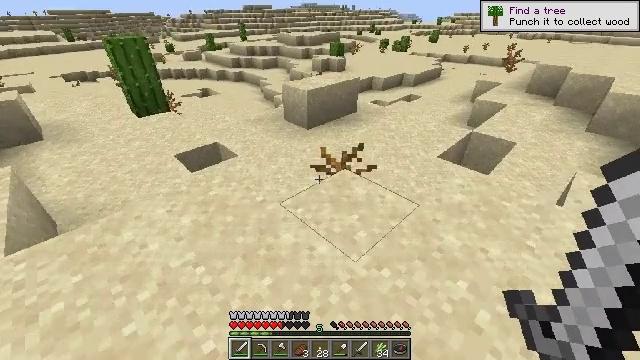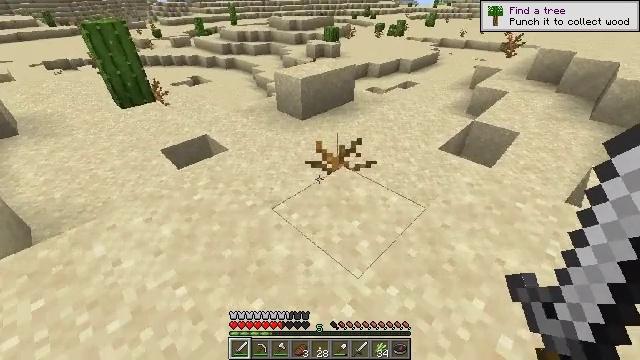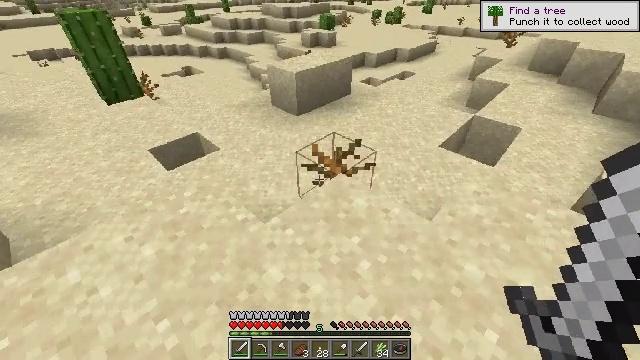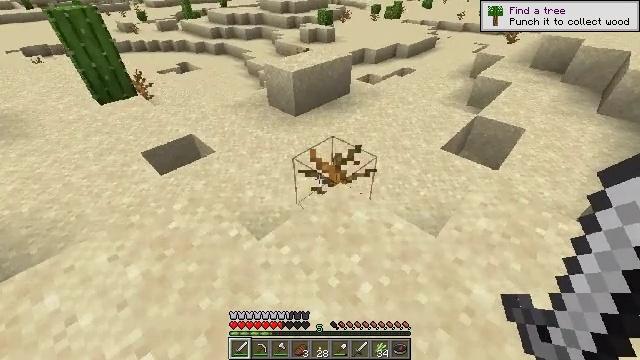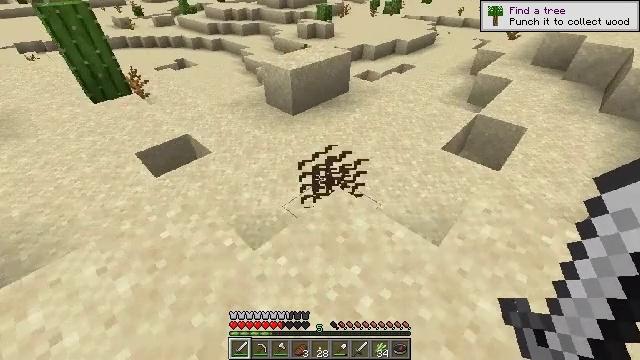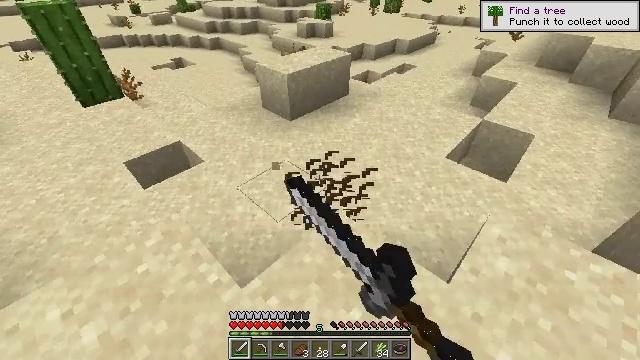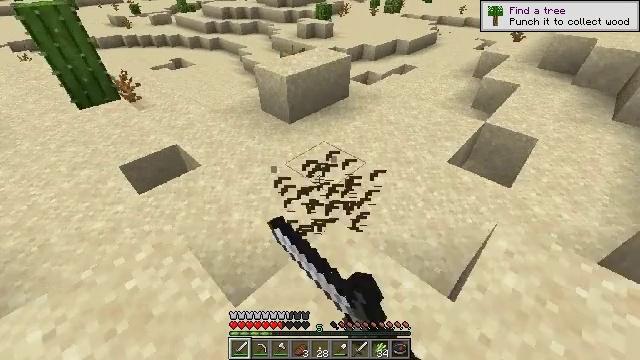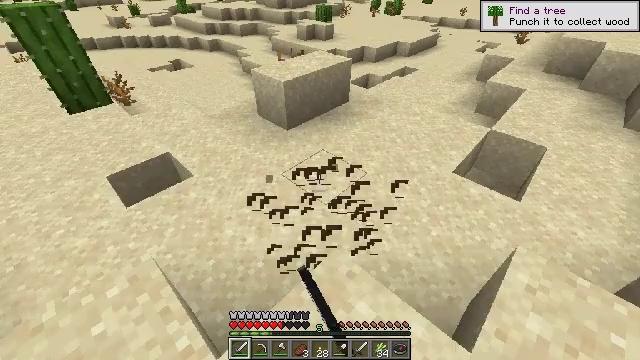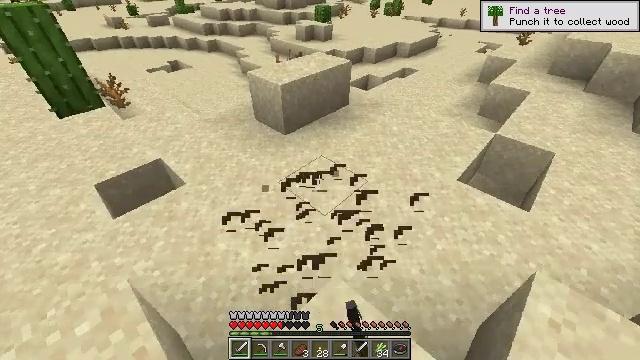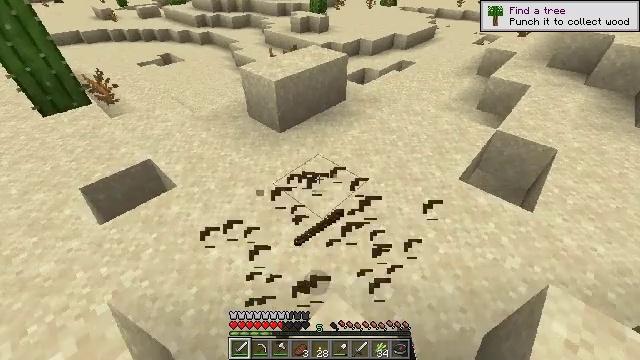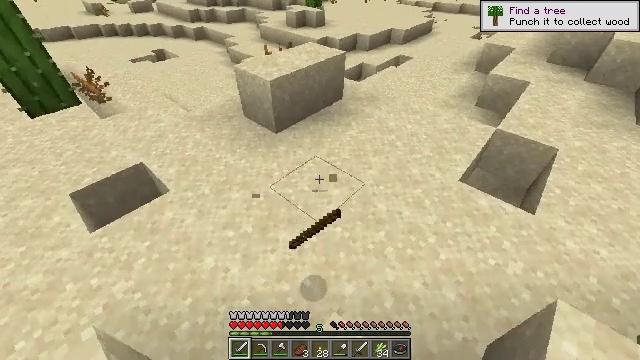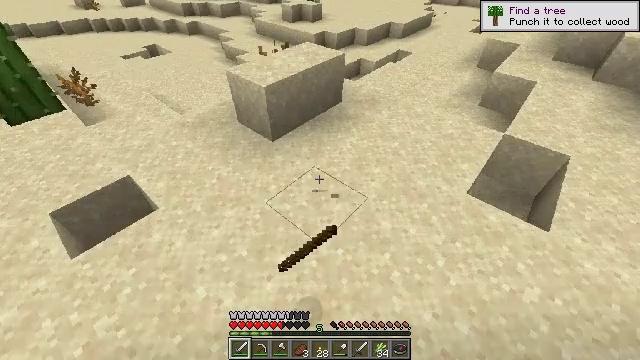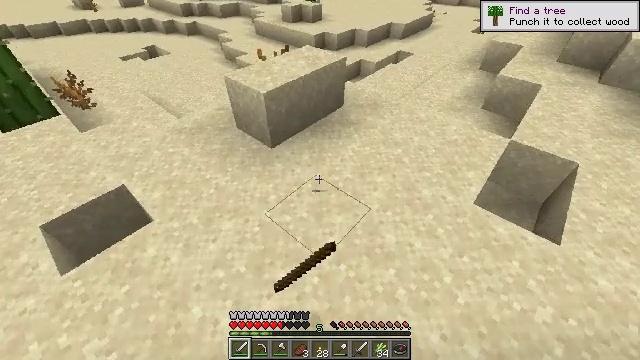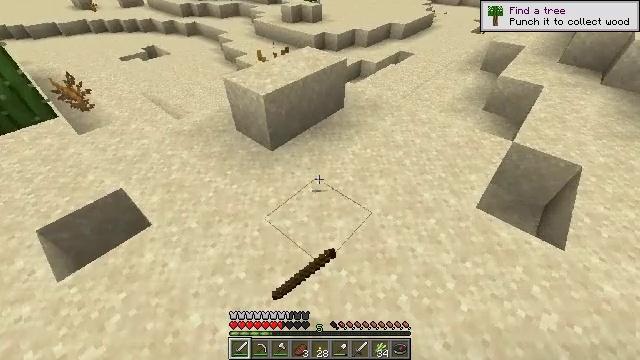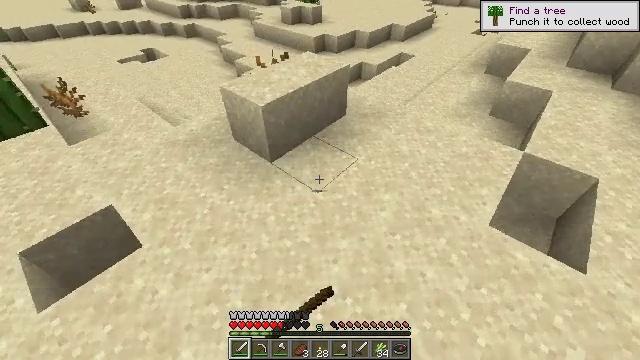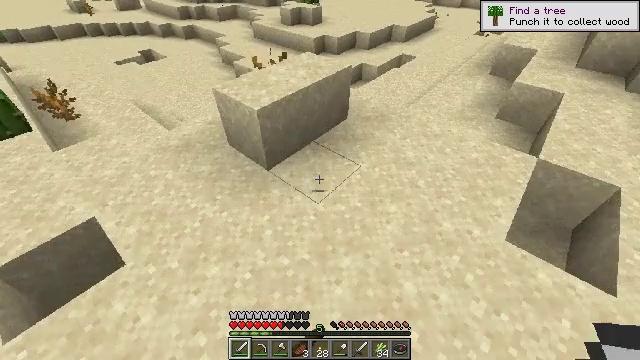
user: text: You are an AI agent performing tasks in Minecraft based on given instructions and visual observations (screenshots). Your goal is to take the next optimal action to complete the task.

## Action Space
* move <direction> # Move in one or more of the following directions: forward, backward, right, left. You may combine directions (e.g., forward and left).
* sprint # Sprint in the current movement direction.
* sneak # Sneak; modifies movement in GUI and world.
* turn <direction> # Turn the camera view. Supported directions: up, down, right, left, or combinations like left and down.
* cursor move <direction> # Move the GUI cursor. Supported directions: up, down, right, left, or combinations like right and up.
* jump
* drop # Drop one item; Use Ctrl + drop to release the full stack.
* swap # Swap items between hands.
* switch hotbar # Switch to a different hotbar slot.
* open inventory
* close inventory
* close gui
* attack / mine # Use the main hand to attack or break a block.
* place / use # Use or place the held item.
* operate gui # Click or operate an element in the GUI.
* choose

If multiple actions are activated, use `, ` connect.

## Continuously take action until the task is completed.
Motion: motion action
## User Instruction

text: Left click to mine the dead bush.
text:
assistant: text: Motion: move forward, turn right and down
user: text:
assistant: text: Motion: move forward, turn down
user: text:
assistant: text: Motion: move forward
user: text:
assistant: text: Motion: move forward, attack / mine
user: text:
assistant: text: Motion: move forward, attack / mine
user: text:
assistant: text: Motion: move forward, attack / mine
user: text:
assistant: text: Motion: move forward
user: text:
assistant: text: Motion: move forward
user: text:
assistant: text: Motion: move forward, turn down
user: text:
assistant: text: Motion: move forward
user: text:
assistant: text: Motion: move forward, turn down
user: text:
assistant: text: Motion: move forward
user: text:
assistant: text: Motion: move forward
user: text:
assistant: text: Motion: move forward
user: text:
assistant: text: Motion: move forward
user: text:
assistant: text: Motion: move forward
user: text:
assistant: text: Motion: move forward
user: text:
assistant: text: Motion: move forward
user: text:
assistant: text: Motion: move forward
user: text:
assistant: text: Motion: move forward
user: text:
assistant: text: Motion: move forward
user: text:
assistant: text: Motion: move forward, turn right and up
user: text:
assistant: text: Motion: move forward, turn right and up
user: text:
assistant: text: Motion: move forward, turn right and up
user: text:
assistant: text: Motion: move forward, turn right and up
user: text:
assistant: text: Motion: move forward
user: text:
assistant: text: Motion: move forward
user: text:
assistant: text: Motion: move forward
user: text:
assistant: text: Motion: move forward, turn left
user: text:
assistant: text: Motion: move forward, turn left